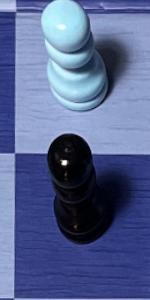
Label: Pawn_Black